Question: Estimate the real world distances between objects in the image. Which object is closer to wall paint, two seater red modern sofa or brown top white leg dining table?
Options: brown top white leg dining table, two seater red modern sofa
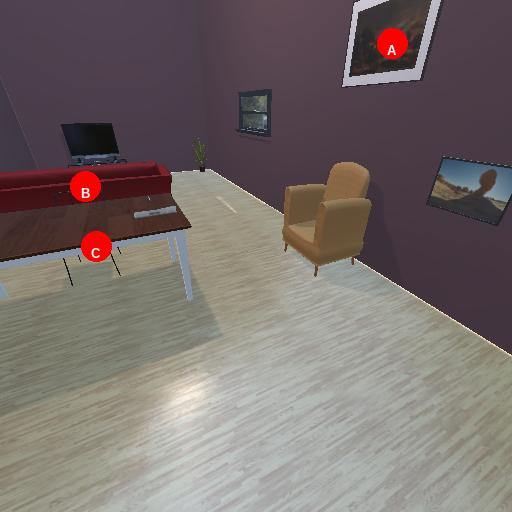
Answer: brown top white leg dining table